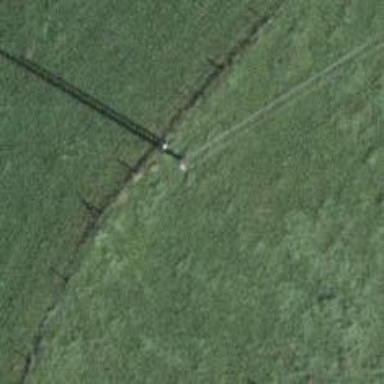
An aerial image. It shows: Minor power line.